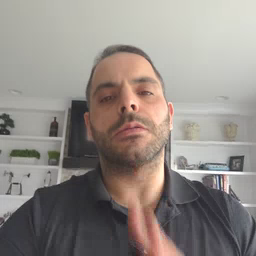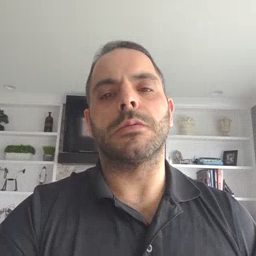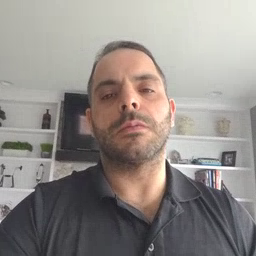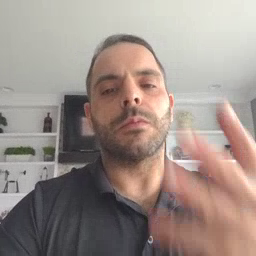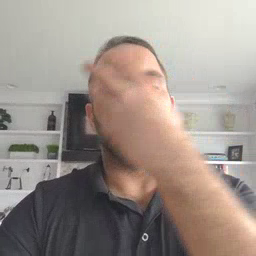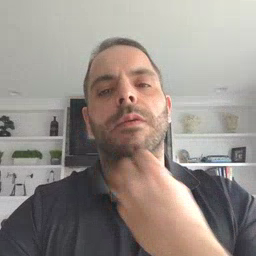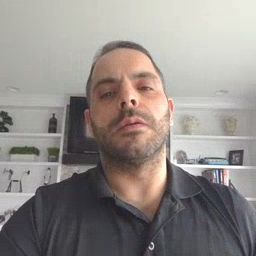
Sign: pretty